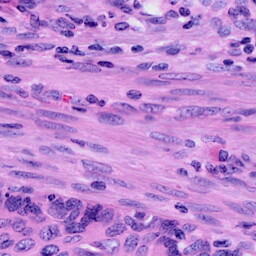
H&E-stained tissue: Cervix